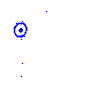
Particle: kaon